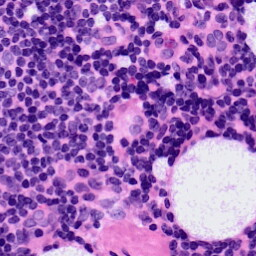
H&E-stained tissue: LymphNode